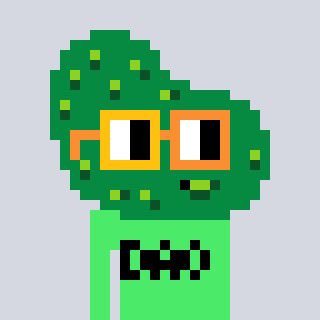
a pixel art character with square yellow and orange glasses, a pickle-shaped head and a teal-colored body on a cool background